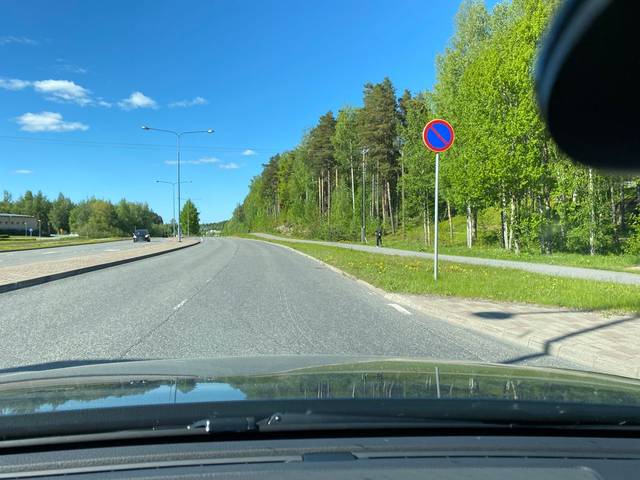
Region: Finland
Coordinates: 60.431, 22.318